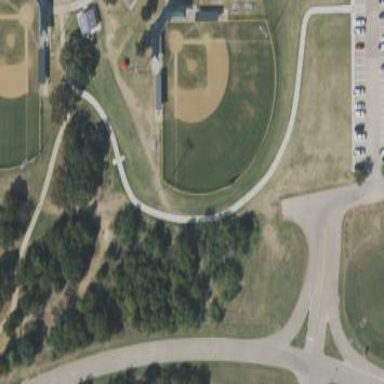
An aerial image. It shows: Baseball pitch for leisure land activities.